四年级 · 解析几何
在同一平面内, 直线 $\mathrm{A} \perp \mathrm{C} 、 \mathrm{~B} \perp \mathrm{C}$, 则直线 $\mathrm{A}$ 与直线 $\mathrm{B}$ 互相 ( )。

8 . 如图中一共有 $(\quad)$ 个平行四边形, ( ) 个梯形。


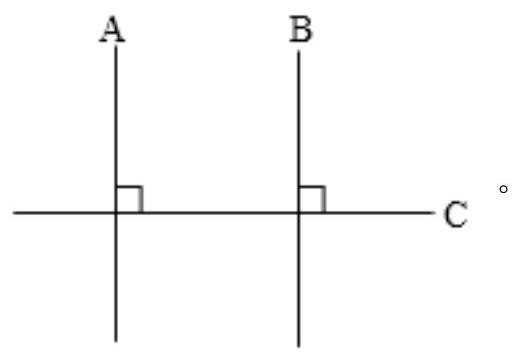
答案: 平行【分析】在同一平面内, 永不相交的两条直线互相平行。在同一平面内, 如果两条直线相交成直角,这两条直线互相垂直, 其中一条直线是另一条直线的垂线。垂直于同一条直线的两条直线互相平行。如图:【详解】在同一平面内, 直线 $\mathrm{A} \perp \mathrm{C} 、 \mathrm{~B} \perp \mathrm{C}$, 则直线 $\mathrm{A}$ 与直线 $\mathrm{B}$ 互相平行。